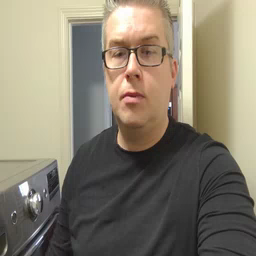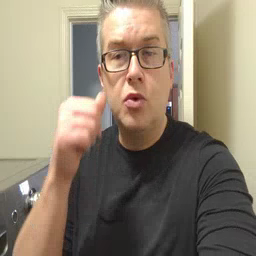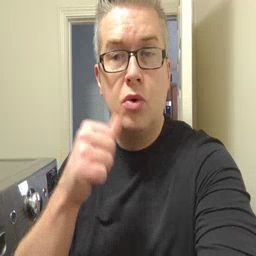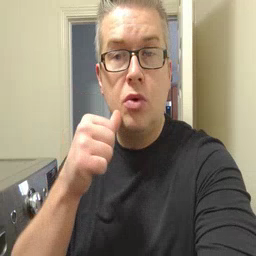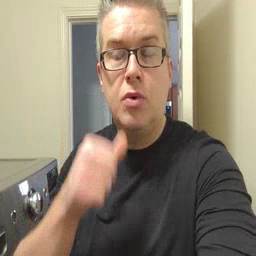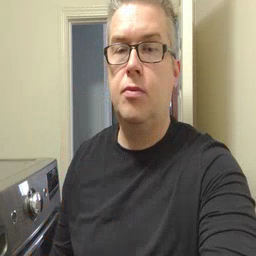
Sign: girl